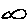
Label: circle